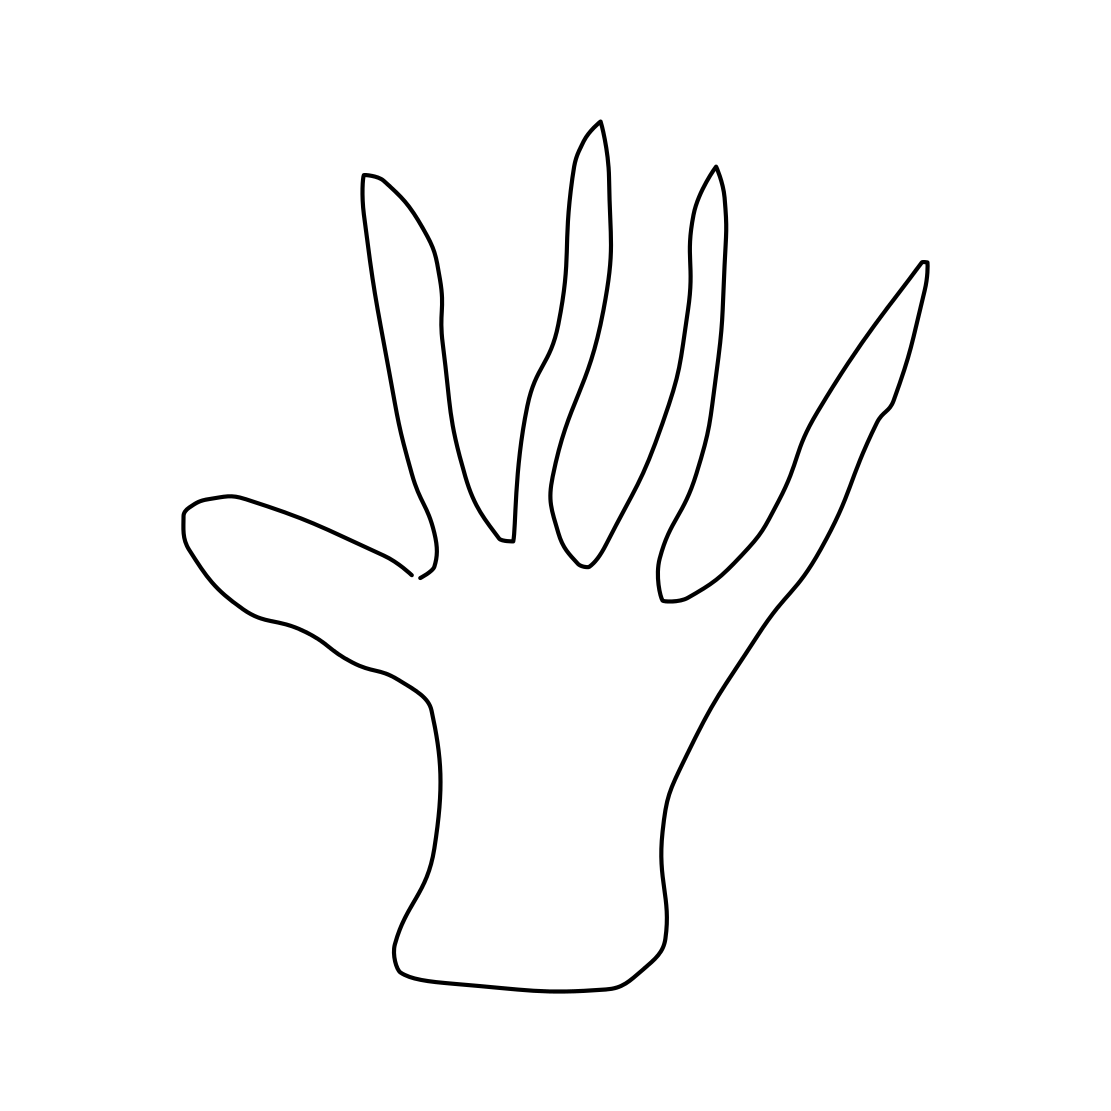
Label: hand